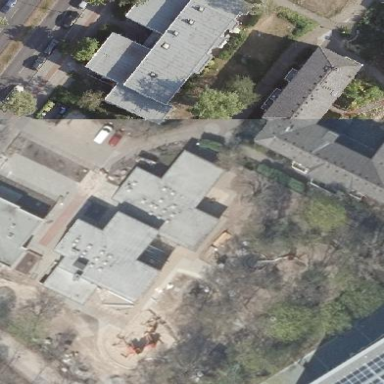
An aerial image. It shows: Kindergarten.